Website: macys
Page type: cart
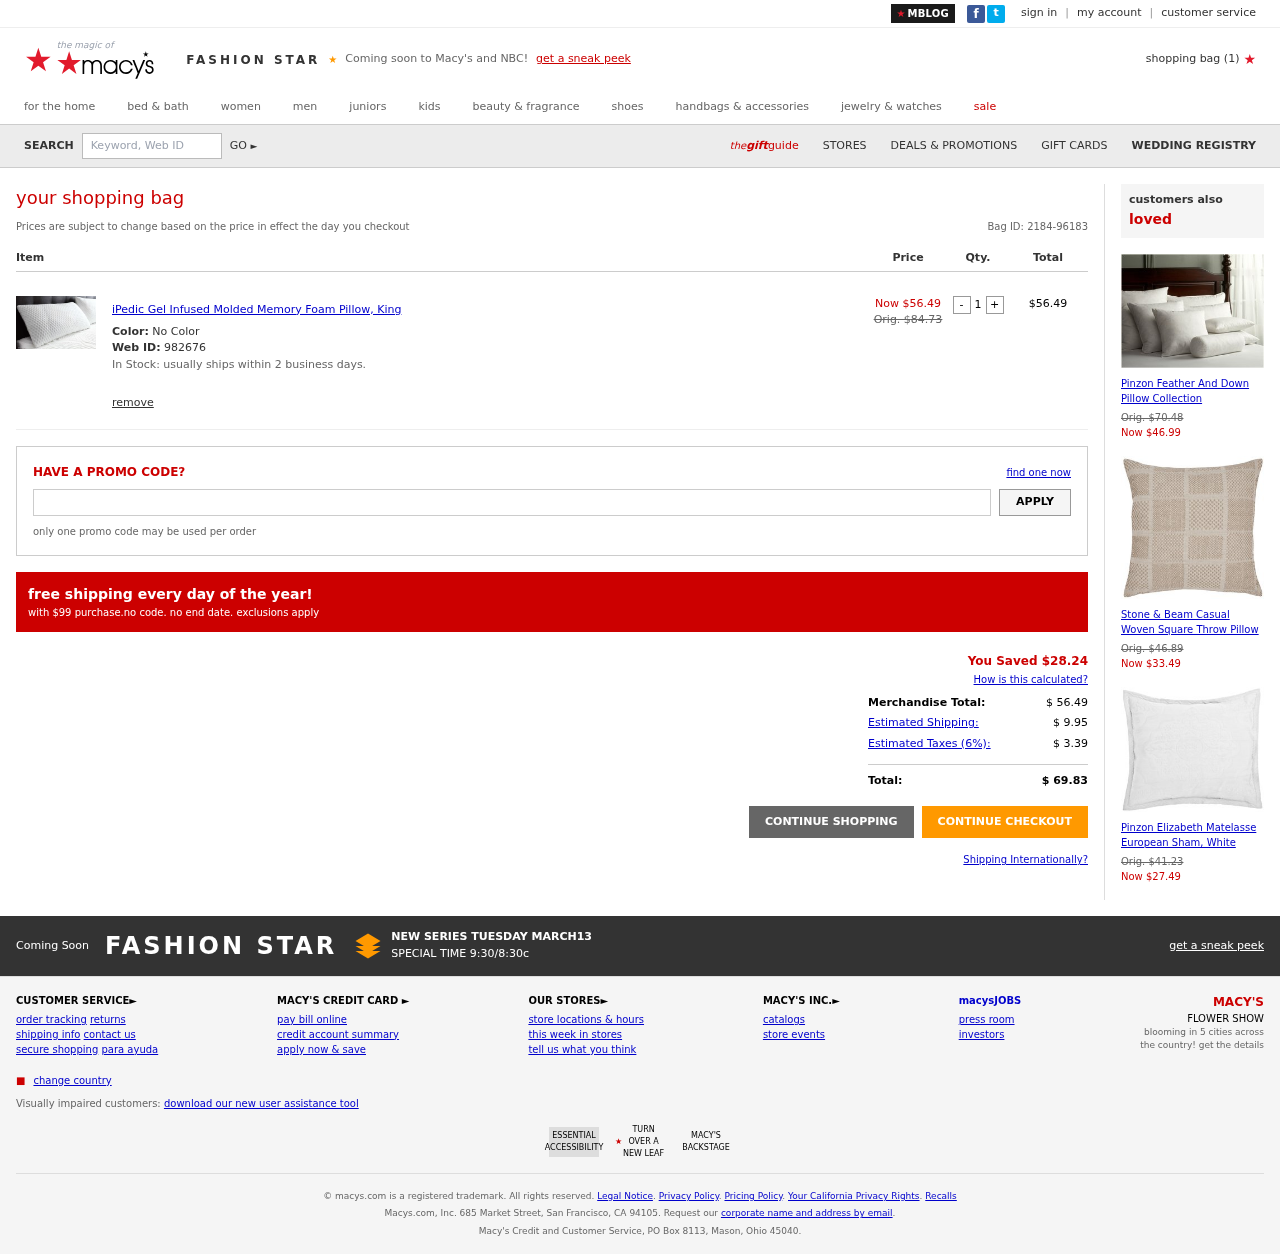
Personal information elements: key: PII_PROMO_CODE
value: SPRING92
Product elements: key: PRODUCT1_NAME
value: iPedic Gel Infused Molded Memory Foam Pillow, King
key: PRODUCT1_PRICE
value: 56.49
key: PRODUCT1_QUANTITY
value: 1
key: PRODUCT2_NAME
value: Pinzon Feather And Down Pillow Collection
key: PRODUCT2_PRICE
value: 46.99
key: PRODUCT3_NAME
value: Stone & Beam Casual Woven Square Throw Pillow
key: PRODUCT3_PRICE
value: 33.49
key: PRODUCT4_NAME
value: Pinzon Elizabeth Matelasse European Sham, White
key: PRODUCT4_PRICE
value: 27.49
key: PRODUCT1_SKU
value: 982676
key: PRODUCT1_ORIGINAL_PRICE
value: Orig. $84.73
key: PRODUCT1_TOTAL
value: $56.49
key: PRODUCT2_ORIGINAL_PRICE
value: Orig. $70.48
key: PRODUCT3_ORIGINAL_PRICE
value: Orig. $46.89
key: PRODUCT4_ORIGINAL_PRICE
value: Orig. $41.23
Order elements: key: ORDER_NUM_ITEMS
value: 1
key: ORDER_ID
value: Bag ID: 2184-96183
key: ORDER_SAVINGS
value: $28.24
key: ORDER_SUBTOTAL
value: $ 56.49
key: ORDER_SHIPPING_COST
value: $ 9.95
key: ORDER_TAX
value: $ 3.39
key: ORDER_TOTAL
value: $ 69.83